Question: i am trying to work into the automation of another programs using mthe methods of user32.dll in my C# project. I created a small test program to automatically enter text inputs and click a button. Once the button is clicked, a popup appears that can be closed with the 'yes' button.
However, as soon as the popup opens, my program is waiting for it to close until it continues running its code. (I have to click the button manually)
How do i keep the code running to access the popup window?
'''
Console.WriteLine("Please press enter to continue.");
Console.ReadLine();
identifyProcess();
RemoteMethods.updateWindows(_MainWnd);
IntPtr saveButton = RemoteMethods.GetChildWindow(RemoteMethods.GetIndexByTitle(_MainWnd, "Save")[0]);
IntPtr titleTF = RemoteMethods.GetChildWindow(3);
IntPtr nameTF = RemoteMethods.GetChildWindow(5);
IntPtr streetTF = RemoteMethods.GetChildWindow(1);
//Replacing Text
RemoteMethods.SendMessage(titleTF, RemoteMethods.WM_SETTEXT, IntPtr.Zero, "Mr.");
RemoteMethods.SendMessage(nameTF, RemoteMethods.WM_SETTEXT, IntPtr.Zero, "Berg");
RemoteMethods.SendMessage(streetTF, RemoteMethods.WM_SETTEXT, IntPtr.Zero, "Fountainally 3.");
RemoteMethods.ClickButton(saveButton);
//Popup appears here
//But the program only continues after i click 'Yes' manually.
Console.WriteLine("Test");
IntPtr nW = RemoteMethods.GetLastActivePopup(_MainWnd);
RemoteMethods.updateWindows(nW);
IntPtr yesButton = RemoteMethods.GetChildWindow(RemoteMethods.GetIndexByTitle(nW, "Yes")[0]);
RemoteMethods.ClickButton(yesButton);
'''
Here is the RemoteMethods class:
<URL>

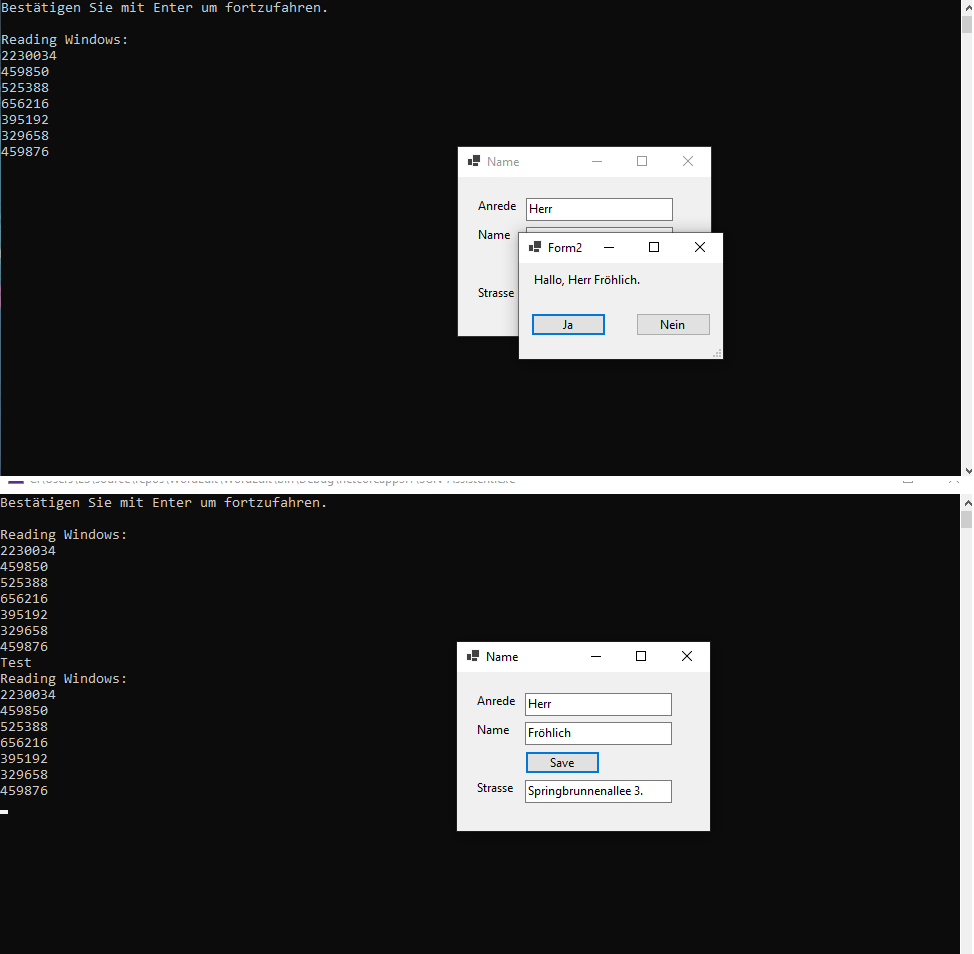
Answer: 'SendMessage()' will wait until the message was processed, i.e. the method handler of the save button has run to its end. This will not be the case if that handler opens another window and waits for user input (as in your case).
Use <URL>'. Both methods work in an asynchronous way, i.e. they will return immediately.
This in turn means, that you might need to retry querying the next window, since it might not be shown yet directly when the method returned.